Interaction volume radius: 5 \u00c5
Interaction volume height: 10 \u00c5
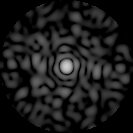
Disorder parameter: 0.8914